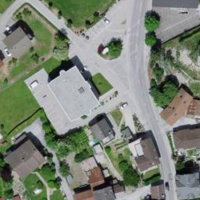
EUNIS habitat code: 54
Species observed at this site:
Sambucus nigra